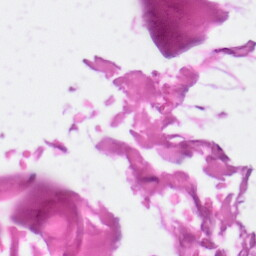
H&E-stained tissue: Skin